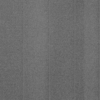
Label: dusty